Field crop: maize
Growth stage: 2
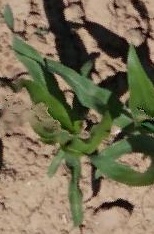
Species: maize